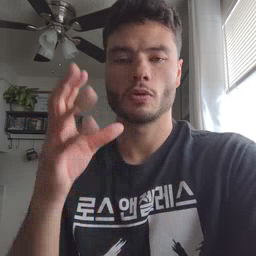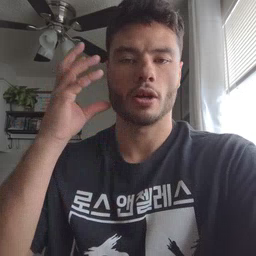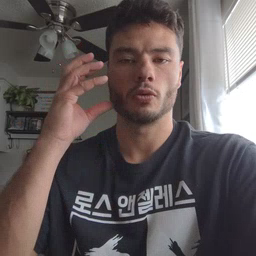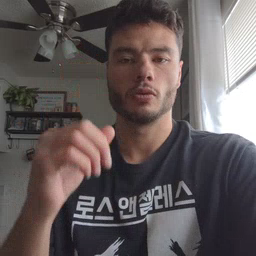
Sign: radio